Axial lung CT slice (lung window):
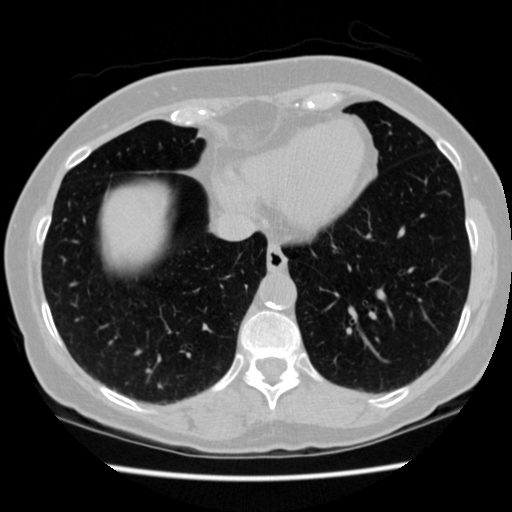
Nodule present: no